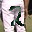
Label: 2